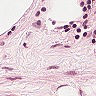
Metastatic tissue present: no